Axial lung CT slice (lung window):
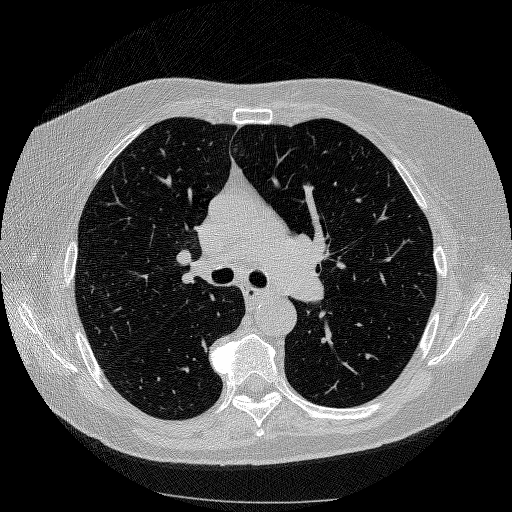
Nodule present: no